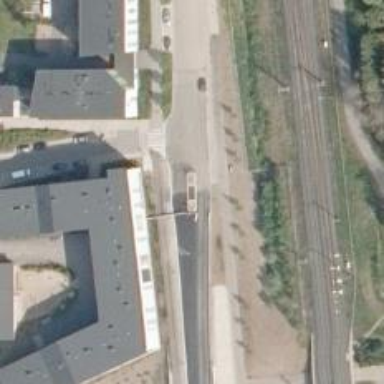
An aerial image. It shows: Crossing on the cycleway.